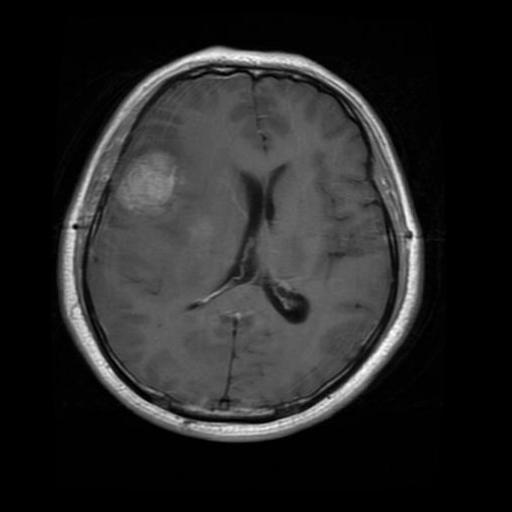
Label: meningioma